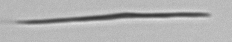
Label: fiber